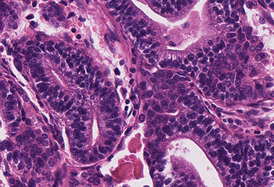
Tumor epithelial tissue: yes
Tumor-associated stroma tissue: yes
Normal tissue: no